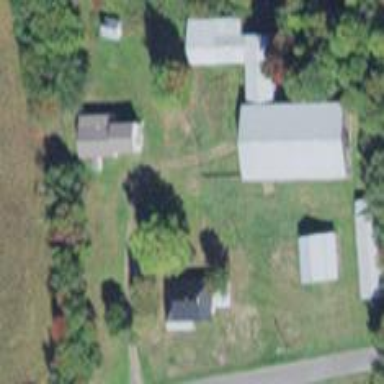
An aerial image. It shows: Farm auxiliary building.